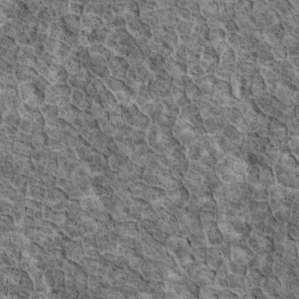
Label: non_frost